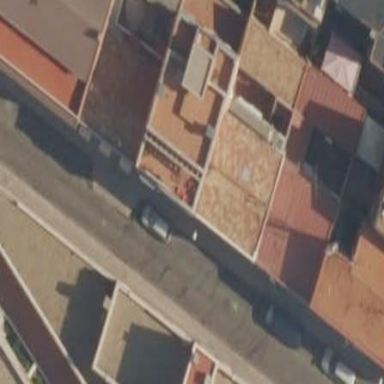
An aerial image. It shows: Image showing building with apartments.